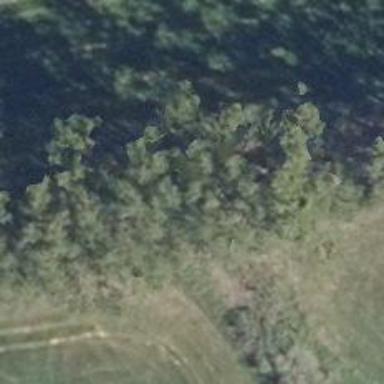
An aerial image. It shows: Row of trees in natural setting.